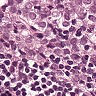
Metastatic tissue present: yes